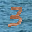
Label: 3